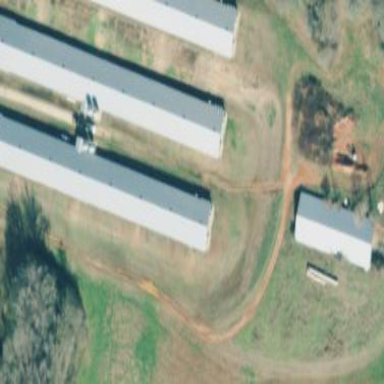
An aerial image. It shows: Poultry house.